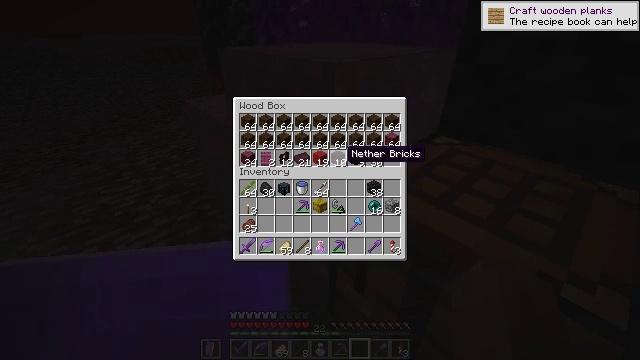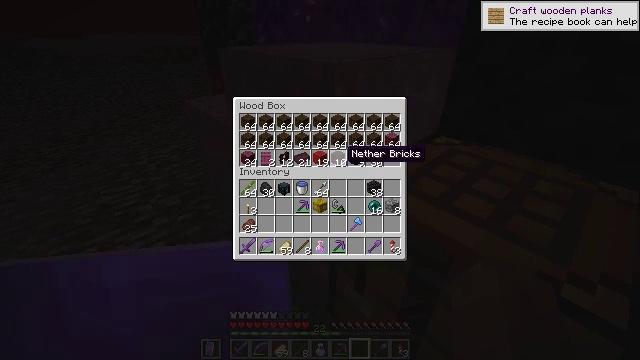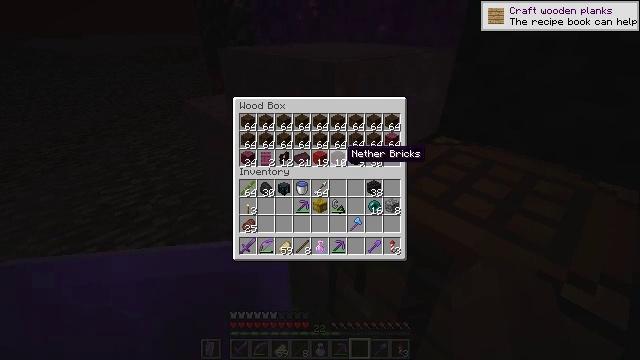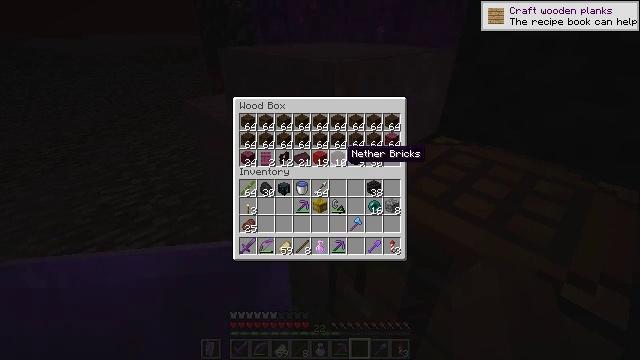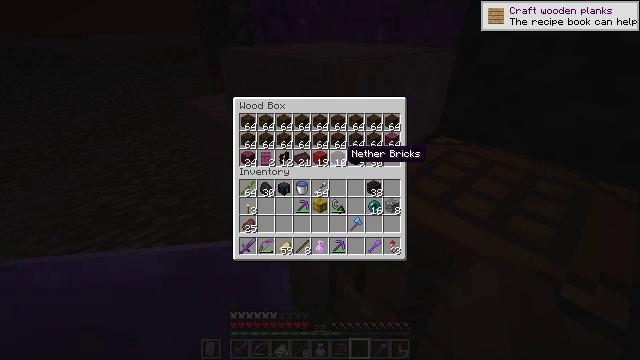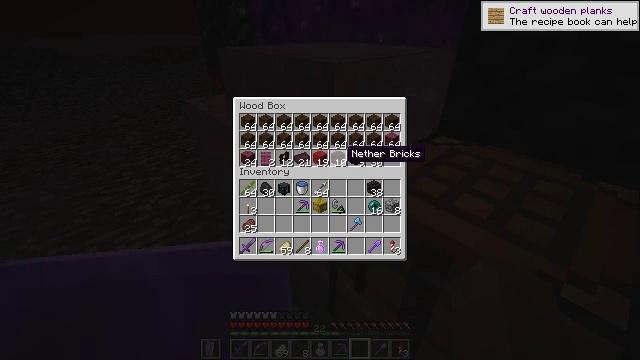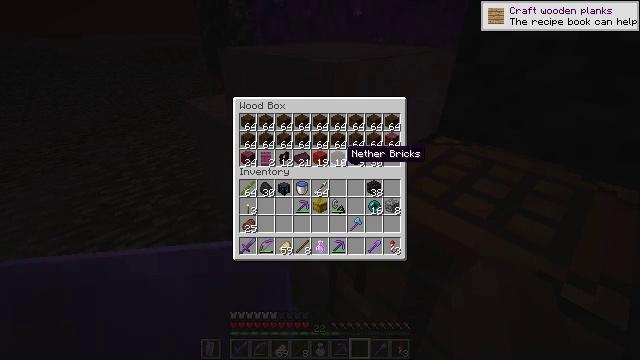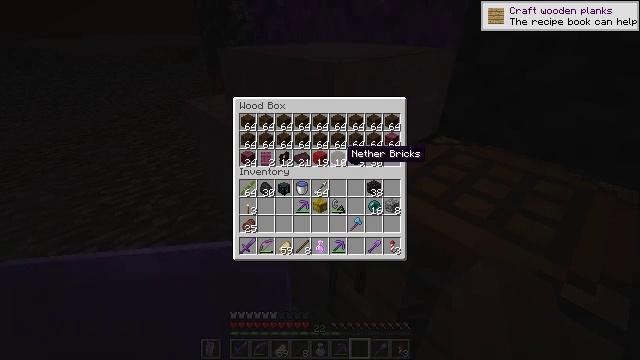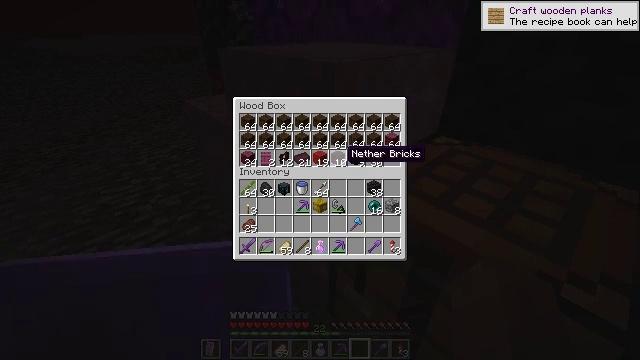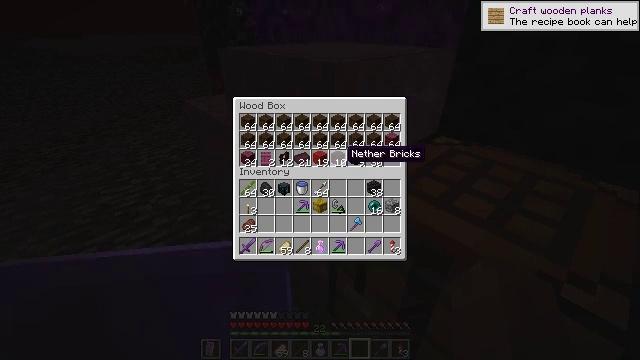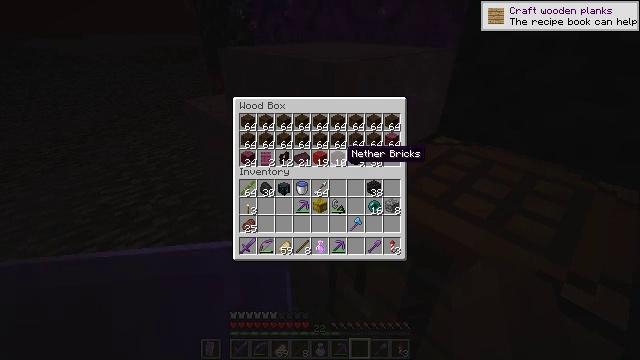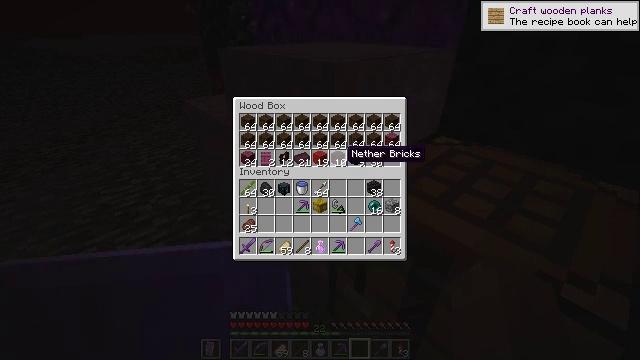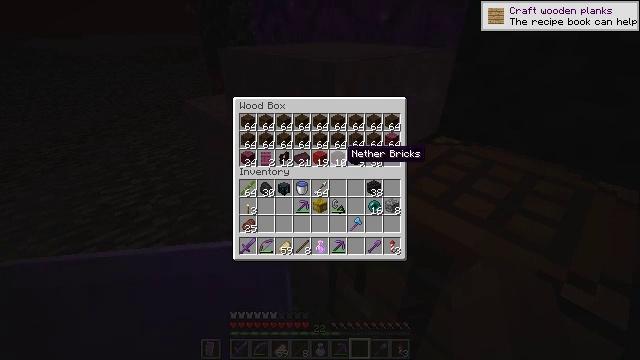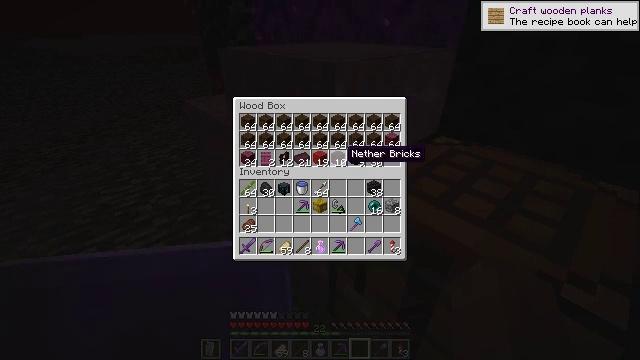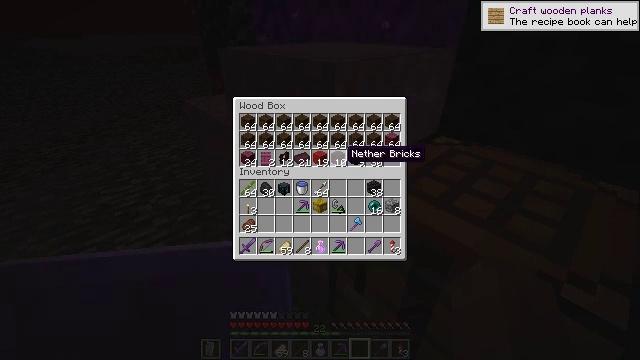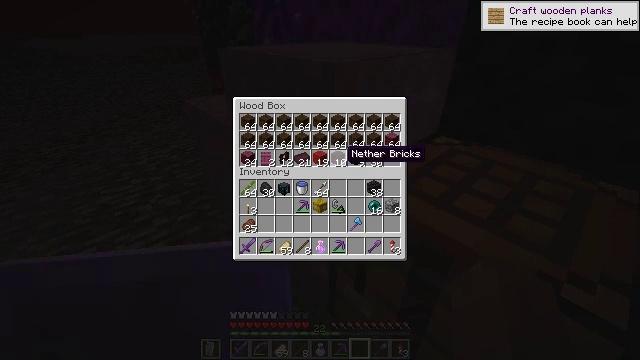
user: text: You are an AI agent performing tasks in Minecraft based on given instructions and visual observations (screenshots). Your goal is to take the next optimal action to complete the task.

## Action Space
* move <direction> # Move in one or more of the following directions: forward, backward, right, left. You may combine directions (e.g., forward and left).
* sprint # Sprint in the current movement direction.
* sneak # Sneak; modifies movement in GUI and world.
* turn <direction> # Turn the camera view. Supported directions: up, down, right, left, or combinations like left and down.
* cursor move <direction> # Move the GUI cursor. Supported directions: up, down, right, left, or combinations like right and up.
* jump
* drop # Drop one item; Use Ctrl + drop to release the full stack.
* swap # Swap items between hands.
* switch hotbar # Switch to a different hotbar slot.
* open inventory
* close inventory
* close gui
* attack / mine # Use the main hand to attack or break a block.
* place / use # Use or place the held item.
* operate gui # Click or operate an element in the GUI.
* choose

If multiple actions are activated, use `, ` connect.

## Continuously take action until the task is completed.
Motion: motion action
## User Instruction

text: Create crimson planks by crafting crimson stems.
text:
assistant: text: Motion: no_op
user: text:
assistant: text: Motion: no_op
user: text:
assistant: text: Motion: no_op
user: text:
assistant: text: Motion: no_op
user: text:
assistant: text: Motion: no_op
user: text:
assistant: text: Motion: no_op
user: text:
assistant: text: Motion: no_op
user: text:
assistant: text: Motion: no_op
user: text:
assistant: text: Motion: no_op
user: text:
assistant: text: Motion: no_op
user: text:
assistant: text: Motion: no_op
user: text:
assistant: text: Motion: no_op
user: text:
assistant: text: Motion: no_op
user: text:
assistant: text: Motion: no_op
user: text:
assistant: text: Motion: no_op
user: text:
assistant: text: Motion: no_op
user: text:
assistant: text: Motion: no_op
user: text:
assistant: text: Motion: no_op
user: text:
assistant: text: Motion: no_op
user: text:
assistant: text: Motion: no_op
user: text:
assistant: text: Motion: no_op
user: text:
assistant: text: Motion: no_op
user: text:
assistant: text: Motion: no_op
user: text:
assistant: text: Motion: no_op
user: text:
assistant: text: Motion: no_op
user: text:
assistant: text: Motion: no_op
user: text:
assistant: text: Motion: no_op
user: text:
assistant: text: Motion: no_op
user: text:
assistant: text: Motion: no_op
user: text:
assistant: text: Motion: no_op